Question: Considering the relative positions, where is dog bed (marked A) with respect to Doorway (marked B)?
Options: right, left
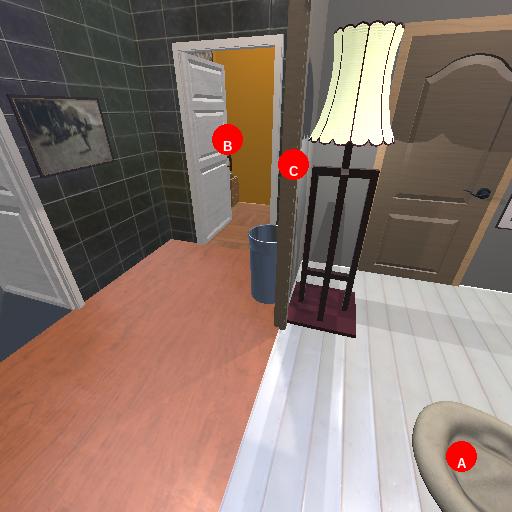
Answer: right